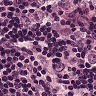
Metastatic tissue present: yes